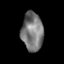
Tissue: prostate
Cell type: T cells
Senescence score: 0.6899
Nuclear area (px): 810
Mean DAPI intensity: 121.038